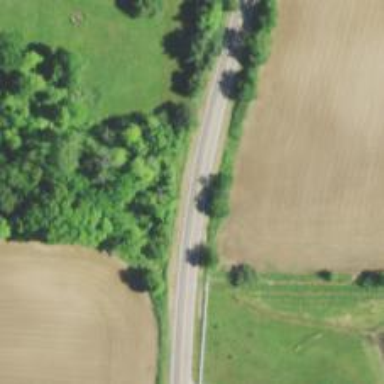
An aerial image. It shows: Tertiary road.